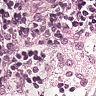
Metastatic tissue present: no